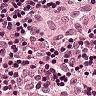
Metastatic tissue present: no